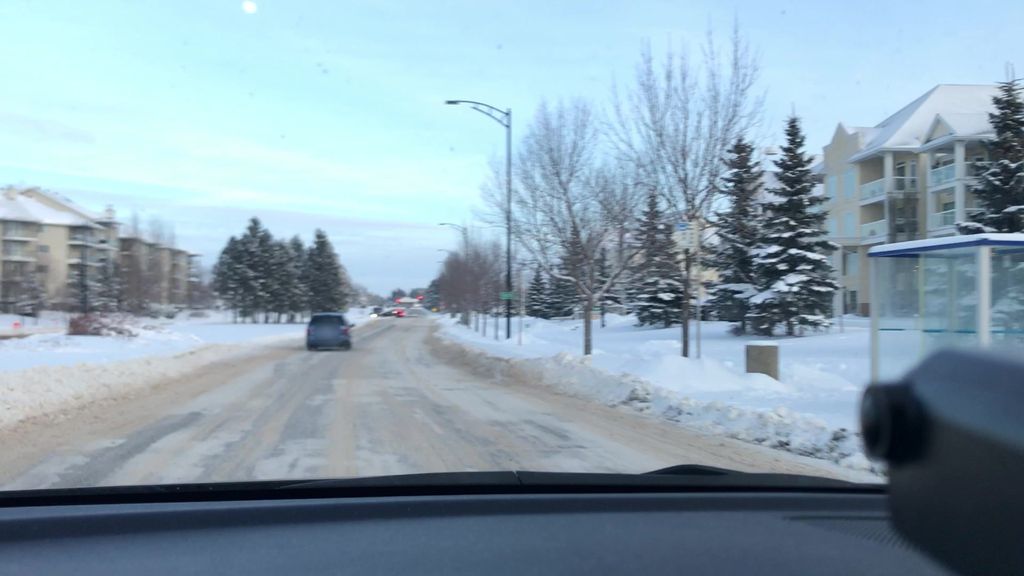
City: edmonton